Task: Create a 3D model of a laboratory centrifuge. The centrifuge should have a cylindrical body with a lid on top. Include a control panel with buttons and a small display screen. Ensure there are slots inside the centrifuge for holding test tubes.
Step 538:
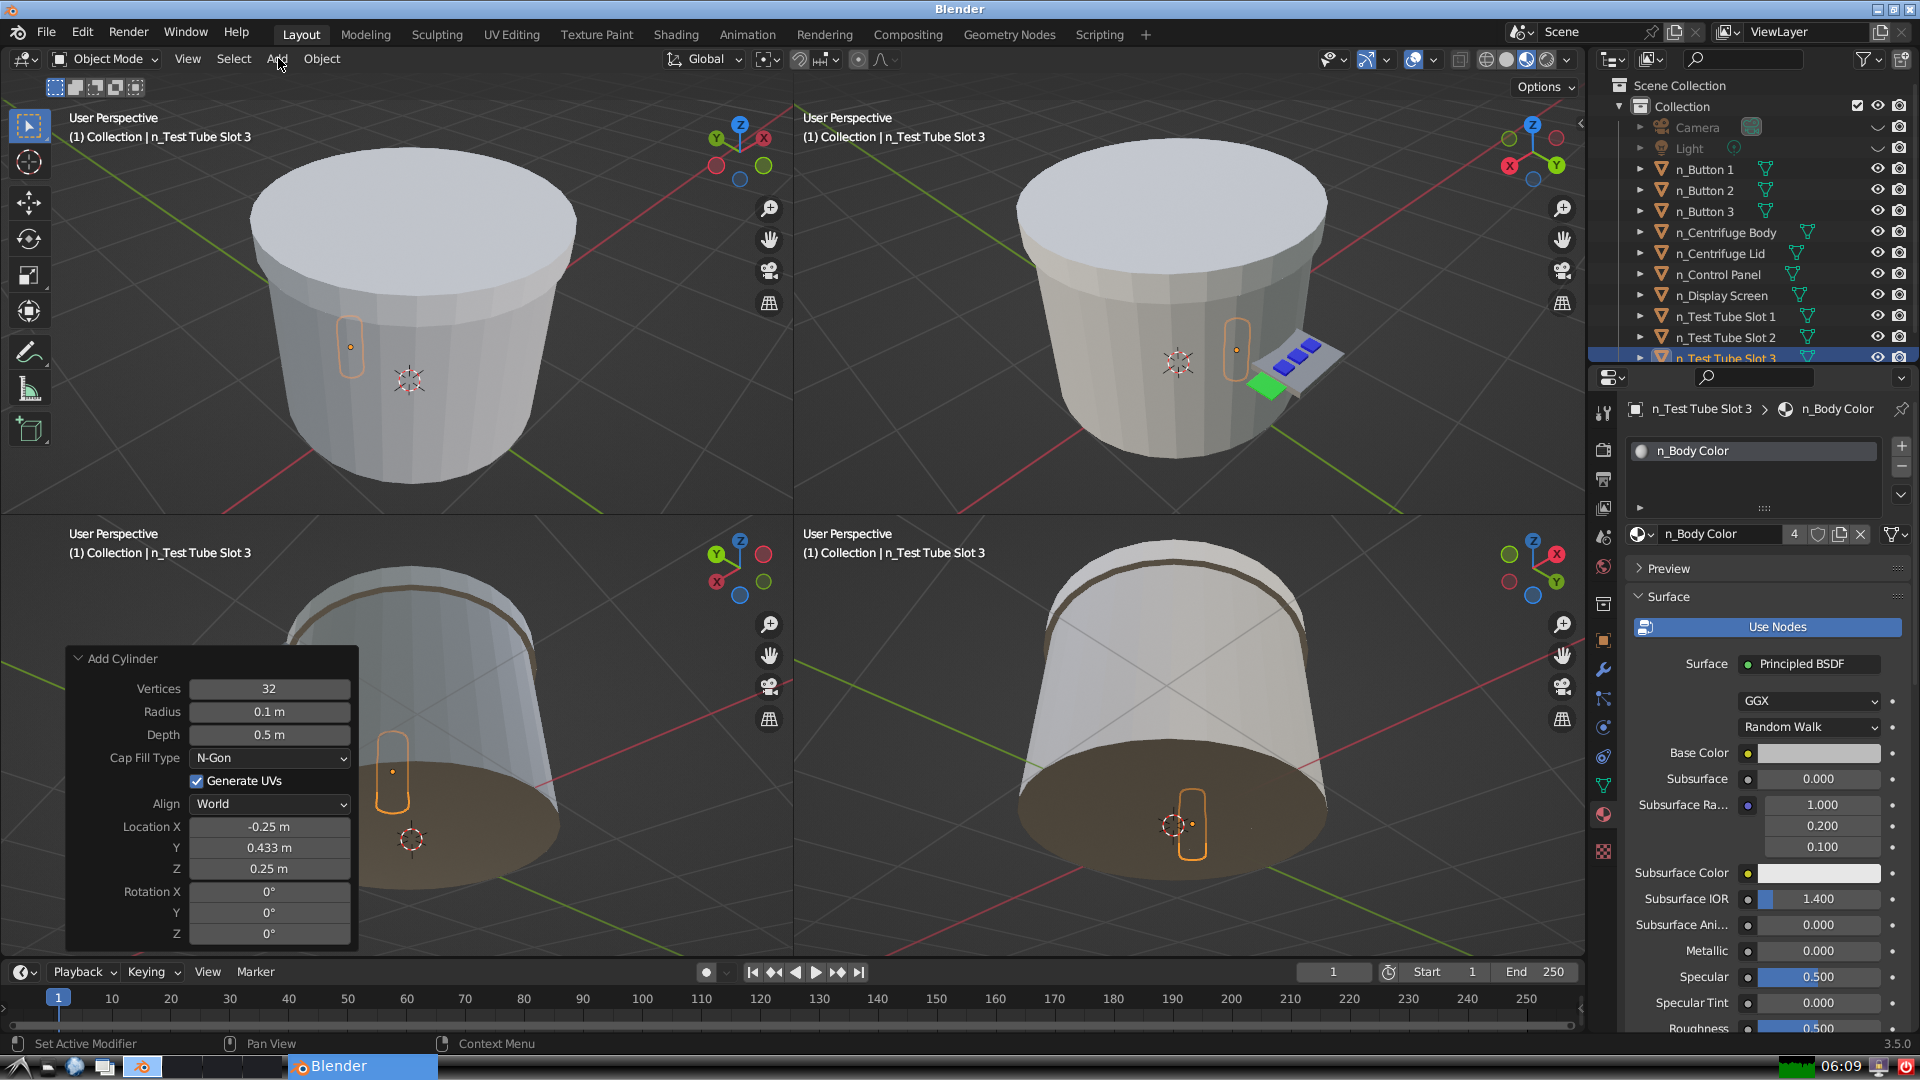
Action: click: no